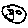
Label: moon